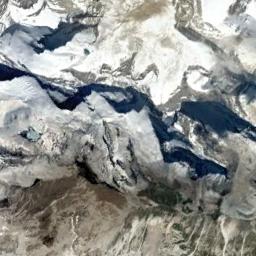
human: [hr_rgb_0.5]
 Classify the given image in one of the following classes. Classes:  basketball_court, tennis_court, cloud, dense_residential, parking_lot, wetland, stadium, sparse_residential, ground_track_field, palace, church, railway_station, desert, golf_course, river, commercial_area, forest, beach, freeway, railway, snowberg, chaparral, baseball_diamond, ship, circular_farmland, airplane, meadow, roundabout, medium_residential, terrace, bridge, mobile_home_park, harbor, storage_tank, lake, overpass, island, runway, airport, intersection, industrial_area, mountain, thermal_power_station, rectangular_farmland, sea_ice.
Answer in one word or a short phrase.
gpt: snowberg